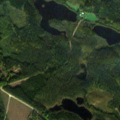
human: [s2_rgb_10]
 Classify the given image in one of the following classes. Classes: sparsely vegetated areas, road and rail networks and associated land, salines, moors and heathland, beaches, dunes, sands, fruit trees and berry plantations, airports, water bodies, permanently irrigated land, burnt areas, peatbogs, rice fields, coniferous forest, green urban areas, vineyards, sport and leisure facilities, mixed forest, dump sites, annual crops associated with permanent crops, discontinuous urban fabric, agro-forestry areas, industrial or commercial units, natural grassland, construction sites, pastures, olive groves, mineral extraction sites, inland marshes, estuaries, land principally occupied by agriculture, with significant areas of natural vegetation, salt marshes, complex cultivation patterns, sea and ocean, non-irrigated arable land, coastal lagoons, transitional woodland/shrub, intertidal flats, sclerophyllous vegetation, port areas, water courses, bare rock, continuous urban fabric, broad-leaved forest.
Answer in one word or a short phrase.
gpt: coniferous forest, mixed forest, transitional woodland/shrub, water bodies